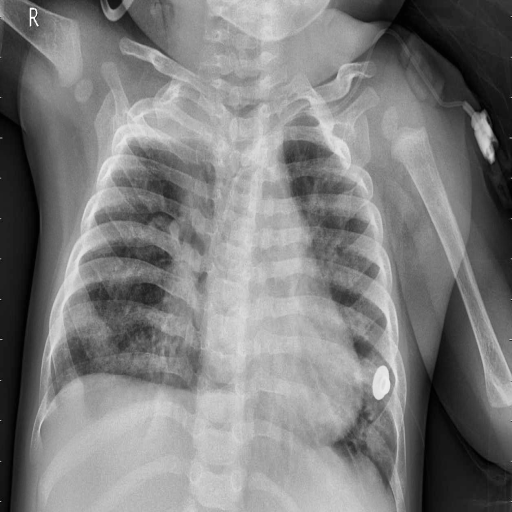
Finding: PNEUMONIA